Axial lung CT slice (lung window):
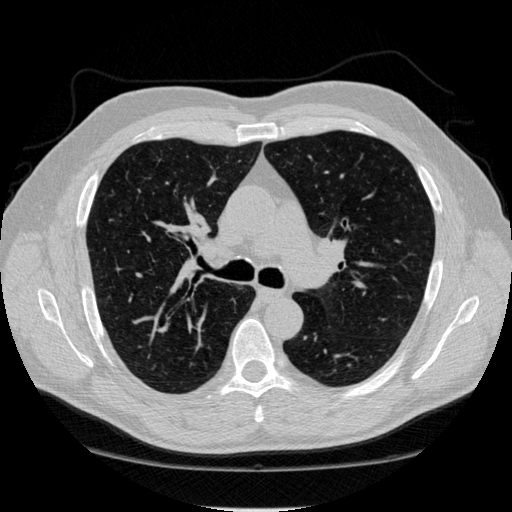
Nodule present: no